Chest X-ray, AP view. Patient: 44 years old, sex F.
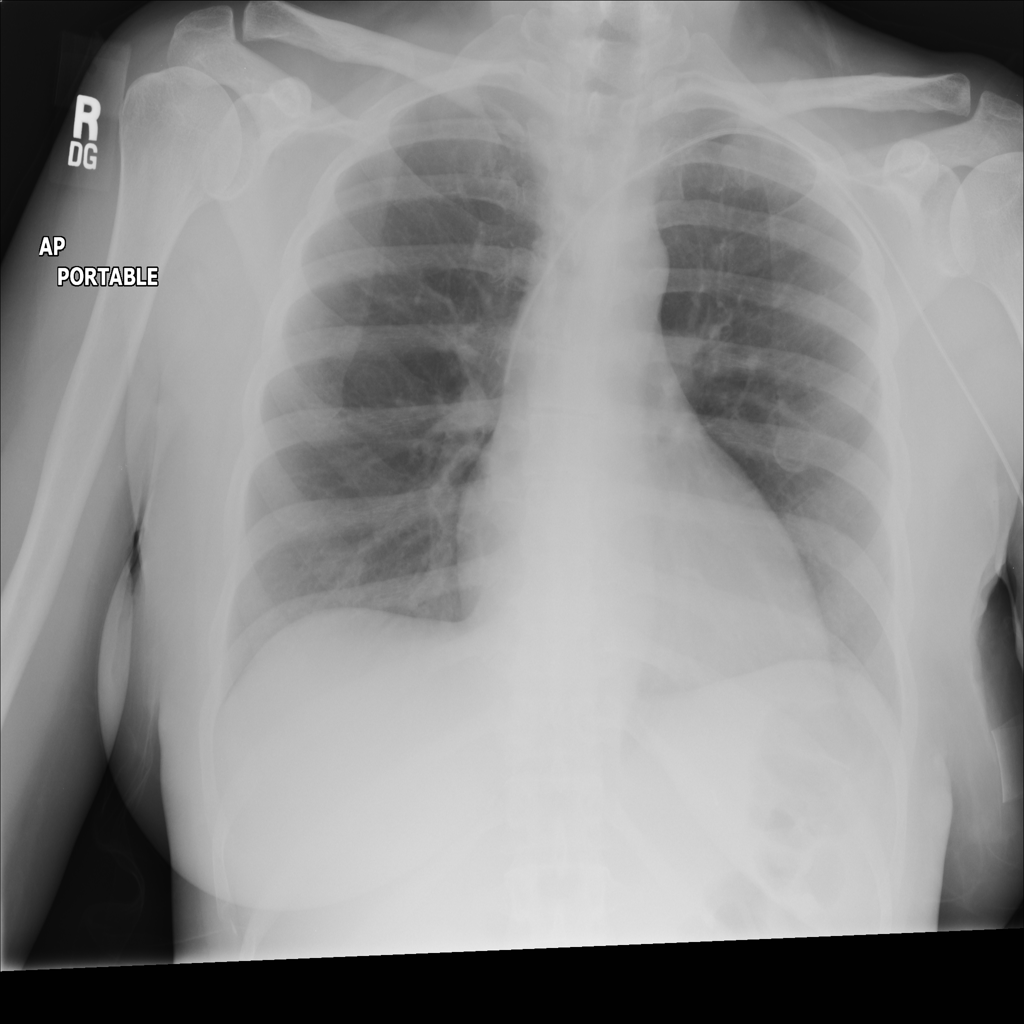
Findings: No Finding